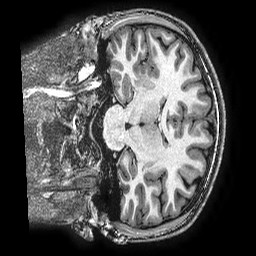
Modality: T1w
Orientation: coronal
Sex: male
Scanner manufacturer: ge
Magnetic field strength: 3 T
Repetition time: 0.0077 s
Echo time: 0.003436 s